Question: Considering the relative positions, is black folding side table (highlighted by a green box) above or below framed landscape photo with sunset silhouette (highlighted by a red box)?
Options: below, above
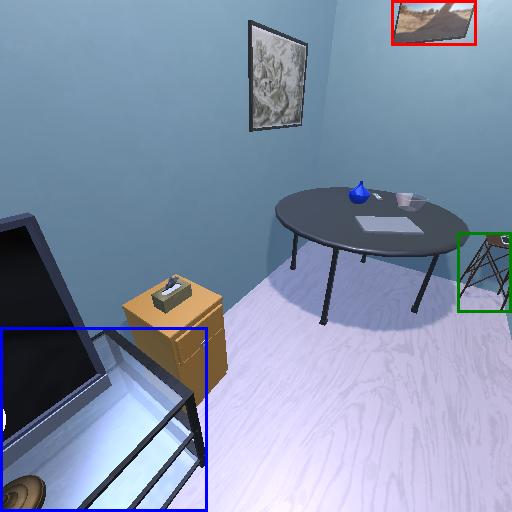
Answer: below